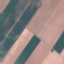
Land use / land cover: AnnualCrop